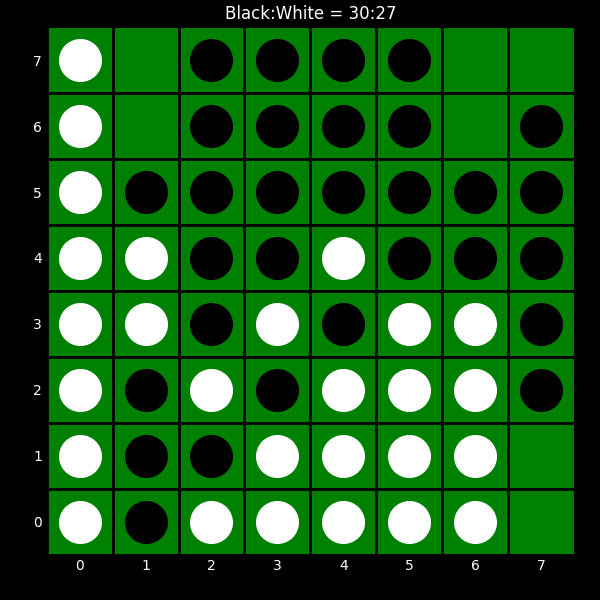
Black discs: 30
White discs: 27